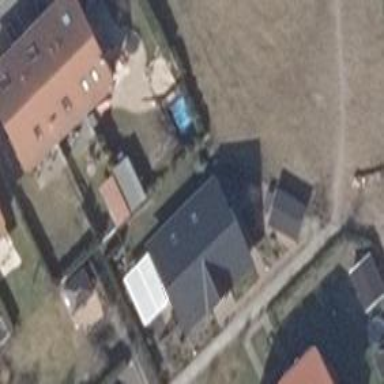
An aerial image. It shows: Detached building with gabled roof.